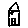
Label: house